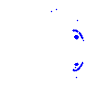
Particle: pion